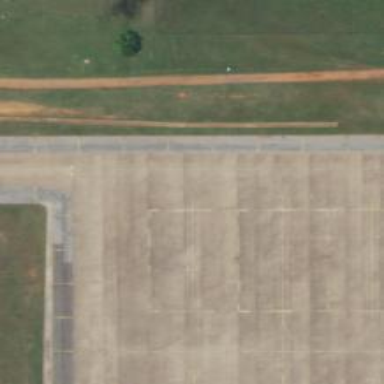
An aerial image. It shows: Image of taxiway at airport.